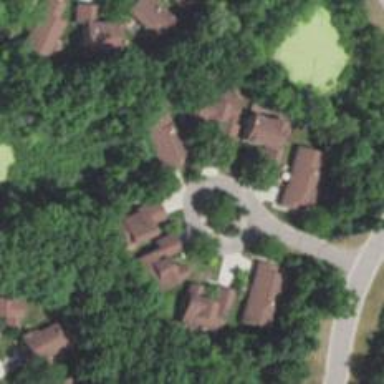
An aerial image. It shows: Asphalt road within gated community. It is residential area.